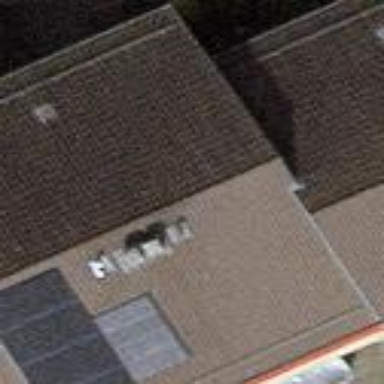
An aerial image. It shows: Terrace building.